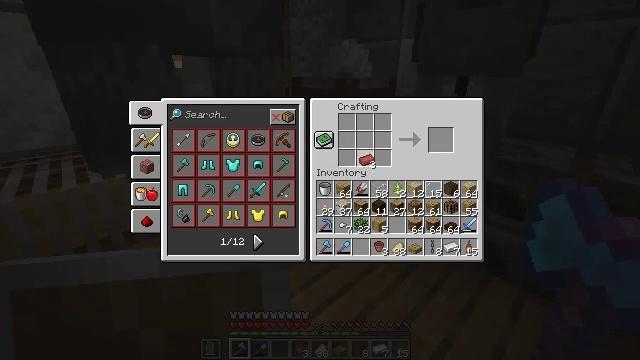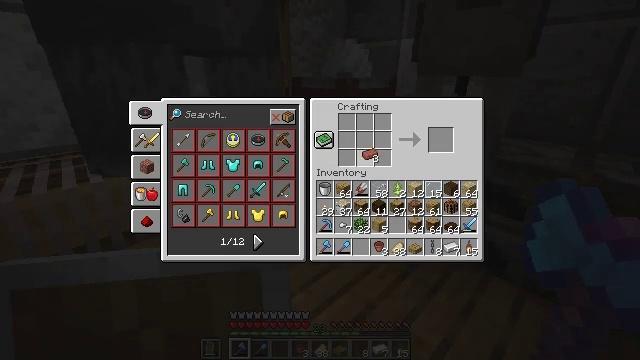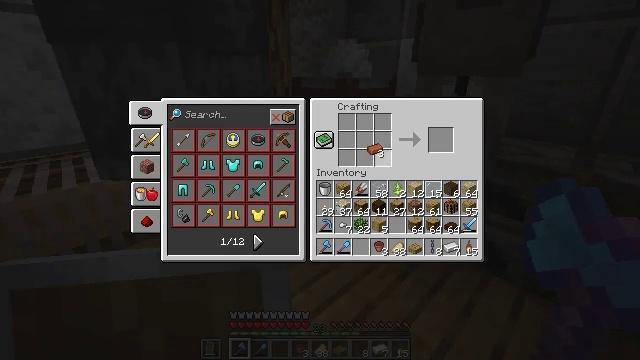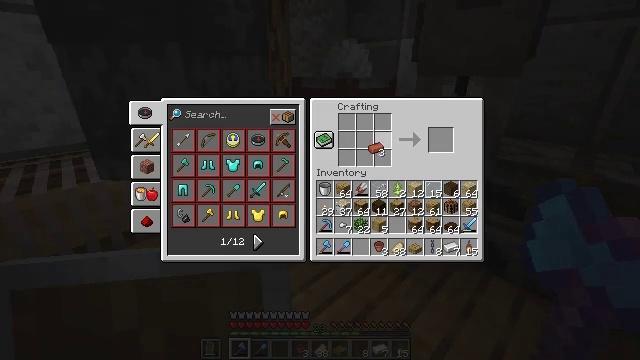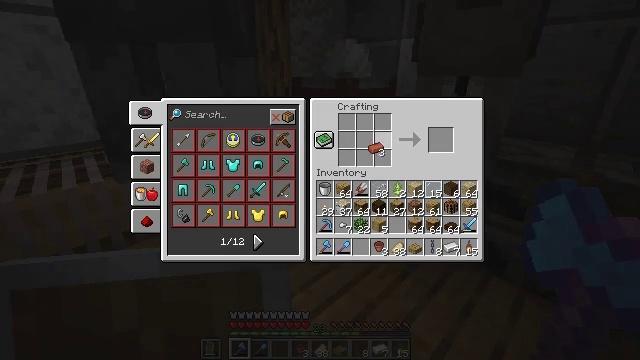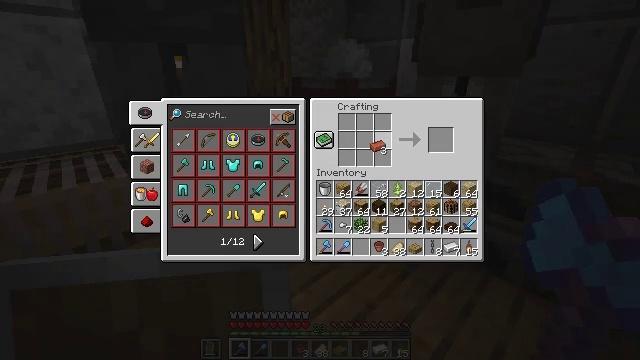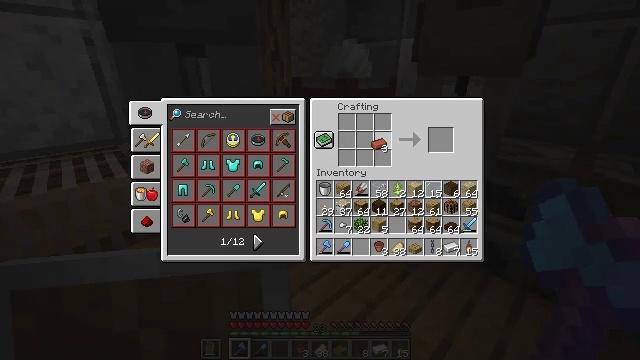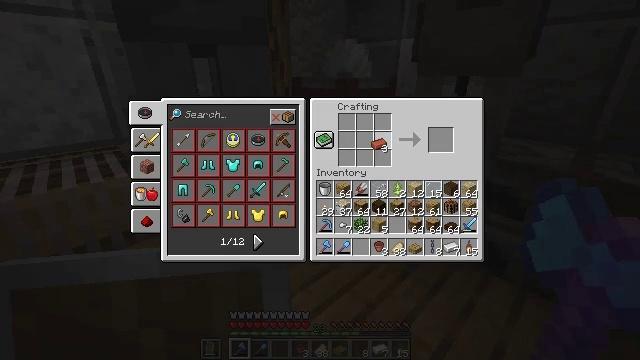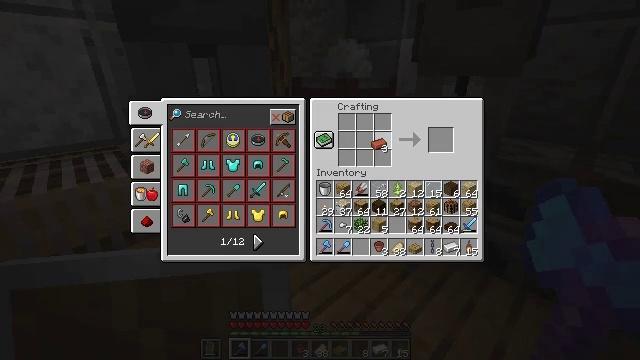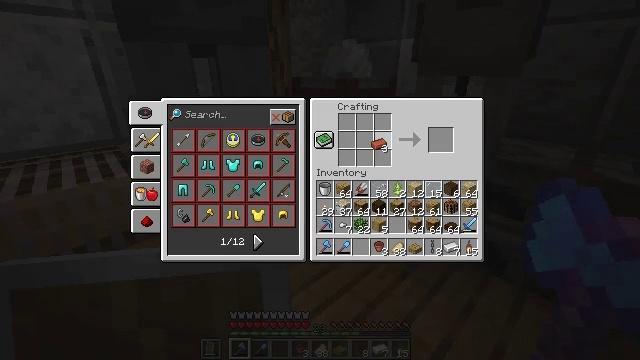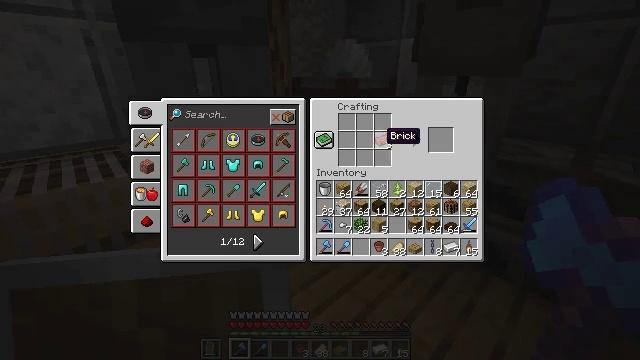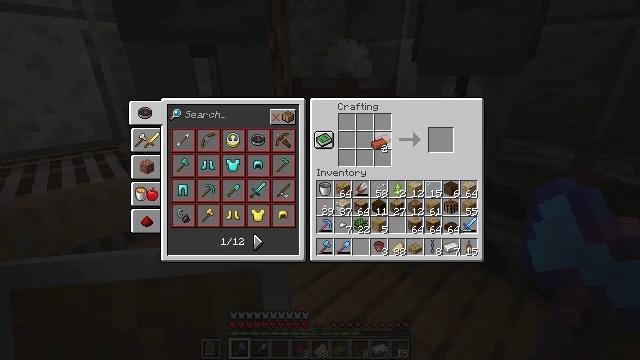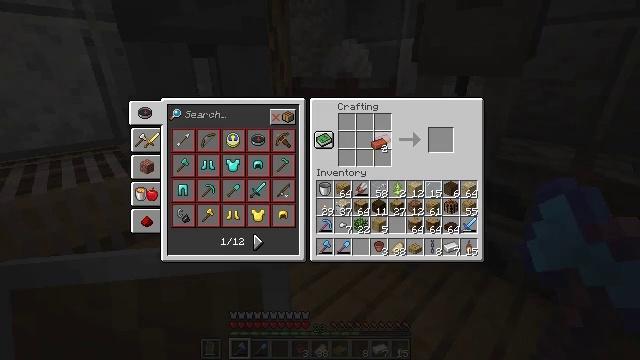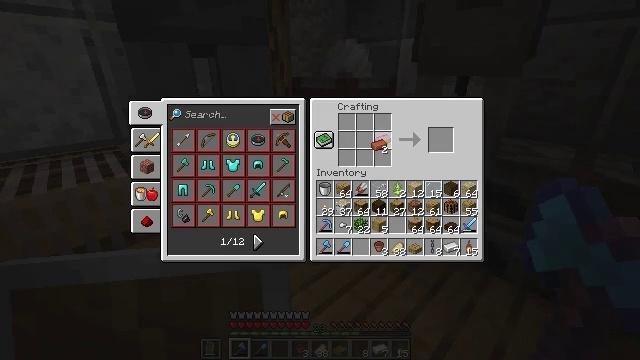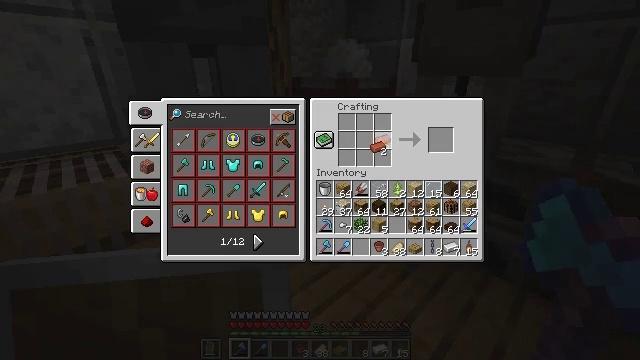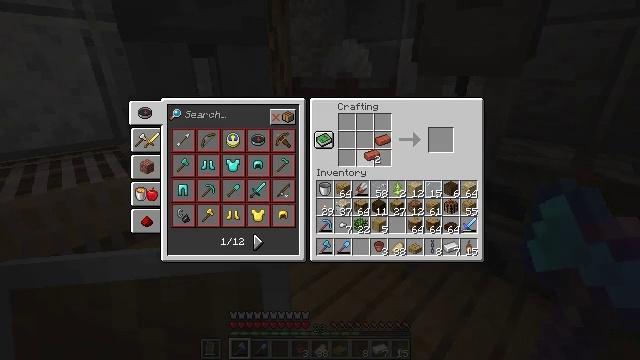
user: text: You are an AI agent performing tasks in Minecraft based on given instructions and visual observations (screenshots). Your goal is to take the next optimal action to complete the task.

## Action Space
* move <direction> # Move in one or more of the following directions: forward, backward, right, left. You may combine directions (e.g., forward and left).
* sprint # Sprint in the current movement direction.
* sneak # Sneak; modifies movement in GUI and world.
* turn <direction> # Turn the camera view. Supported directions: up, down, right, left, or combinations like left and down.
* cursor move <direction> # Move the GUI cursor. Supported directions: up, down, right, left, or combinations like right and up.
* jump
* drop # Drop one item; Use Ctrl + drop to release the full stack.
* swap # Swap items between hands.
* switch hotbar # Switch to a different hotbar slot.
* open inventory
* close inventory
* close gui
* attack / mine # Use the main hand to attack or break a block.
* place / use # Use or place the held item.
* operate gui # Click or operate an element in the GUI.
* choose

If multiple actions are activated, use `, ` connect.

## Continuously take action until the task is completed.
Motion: motion action
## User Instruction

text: Form a flower pot using the bricks.
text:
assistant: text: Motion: no_op
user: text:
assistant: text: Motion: no_op
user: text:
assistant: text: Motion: no_op
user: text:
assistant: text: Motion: no_op
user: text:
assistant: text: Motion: no_op
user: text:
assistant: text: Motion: no_op
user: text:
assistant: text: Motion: operate gui
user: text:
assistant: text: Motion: operate gui
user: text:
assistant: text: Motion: operate gui
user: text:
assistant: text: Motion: no_op
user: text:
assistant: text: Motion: choose
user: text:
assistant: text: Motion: choose
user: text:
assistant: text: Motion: choose
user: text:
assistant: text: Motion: no_op
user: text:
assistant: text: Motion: cursor move down
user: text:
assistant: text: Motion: no_op
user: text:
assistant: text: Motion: no_op
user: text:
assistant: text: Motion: no_op
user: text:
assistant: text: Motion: no_op
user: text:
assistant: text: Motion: no_op
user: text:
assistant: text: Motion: no_op
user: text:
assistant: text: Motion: no_op
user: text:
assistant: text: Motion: no_op
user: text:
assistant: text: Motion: choose
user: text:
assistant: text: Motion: choose
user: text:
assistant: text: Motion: choose
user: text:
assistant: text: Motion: choose
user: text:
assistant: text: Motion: no_op
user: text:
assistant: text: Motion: no_op
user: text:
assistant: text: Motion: cursor move up